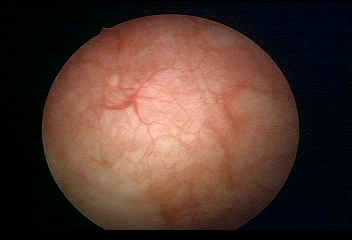
Modality: WLC
Class: Normal mucosa
Bladder cancer association: No